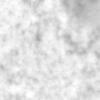
Label: no_change